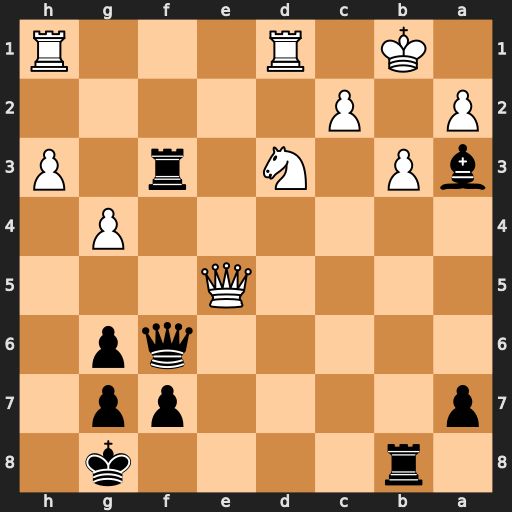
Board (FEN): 1r4k1/p4pp1/5qp1/4Q3/6P1/bP1N1r1P/P1P5/1K1R3R
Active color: b
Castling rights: -
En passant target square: -
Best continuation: Rxd3 Qxf6 Rxd1+ Rxd1 gxf6